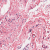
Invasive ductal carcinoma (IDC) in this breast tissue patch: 0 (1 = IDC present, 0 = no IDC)